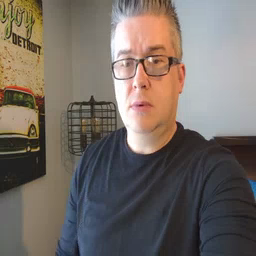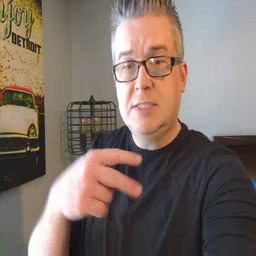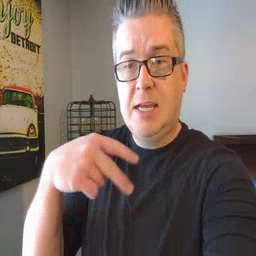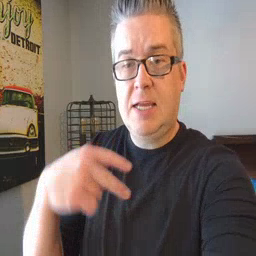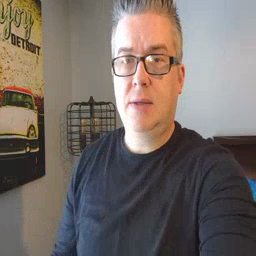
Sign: dance